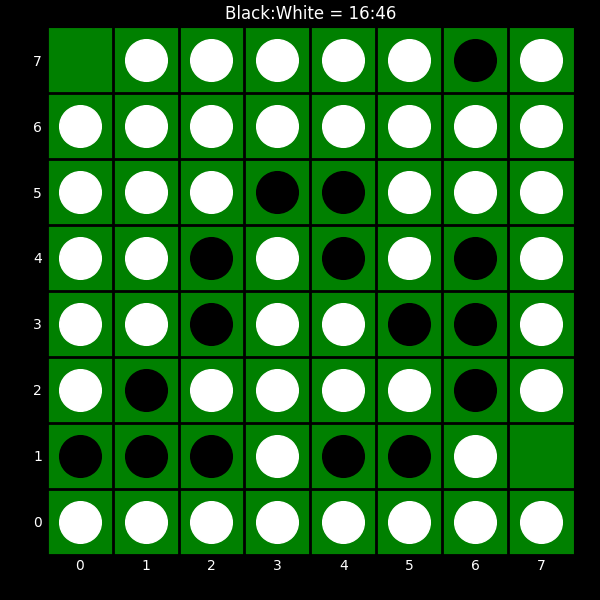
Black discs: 16
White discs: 46